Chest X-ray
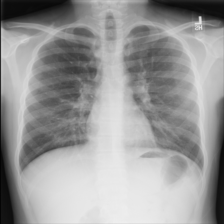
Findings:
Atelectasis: negative
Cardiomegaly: negative
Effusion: negative
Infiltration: positive
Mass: negative
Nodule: negative
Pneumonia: negative
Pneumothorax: negative
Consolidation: negative
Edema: negative
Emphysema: negative
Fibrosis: negative
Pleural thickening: negative
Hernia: negative